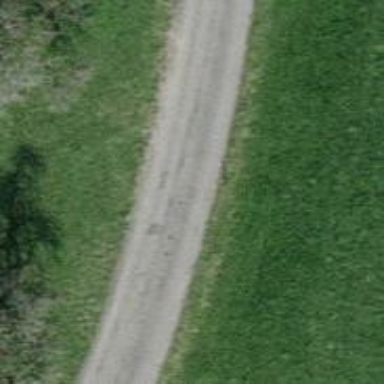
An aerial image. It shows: Unclassified road with asphalt surface.